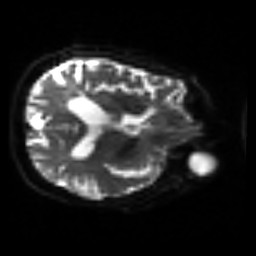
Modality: sbref
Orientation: axial
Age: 64
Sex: male
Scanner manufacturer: siemens
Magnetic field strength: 3 T
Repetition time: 3.2 s
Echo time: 0.081 s